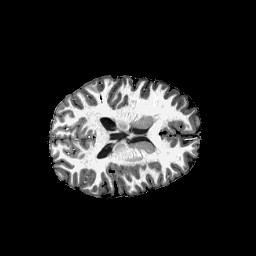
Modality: T1w
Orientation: coronal
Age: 20
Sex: male